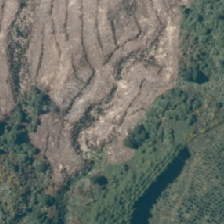
Land cover: broadleaved_indigenous_hardwood